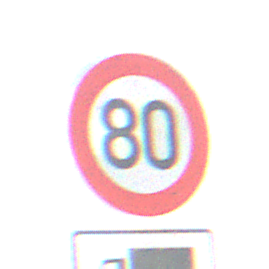
Verkehrszeichen: Geschwindigkeit80
Zusatzzeichen unten: HinweisDurchSinnbild7
Umgebung: Outdoor, RoadRail
Tageszeit: Midday
Wetter: PartlyCloudy
Licht: Natural
Jahreszeit: NotSpecified
Kontrast: HighContrast